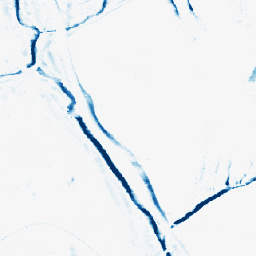
Category: morphological
Decomposition family: morphological_rect
Decomposition parameters: operation: closing
width: 10
height: 3
Upsampling method: area
Upsampling parameters: scale: 4
Upsampling scale: 4